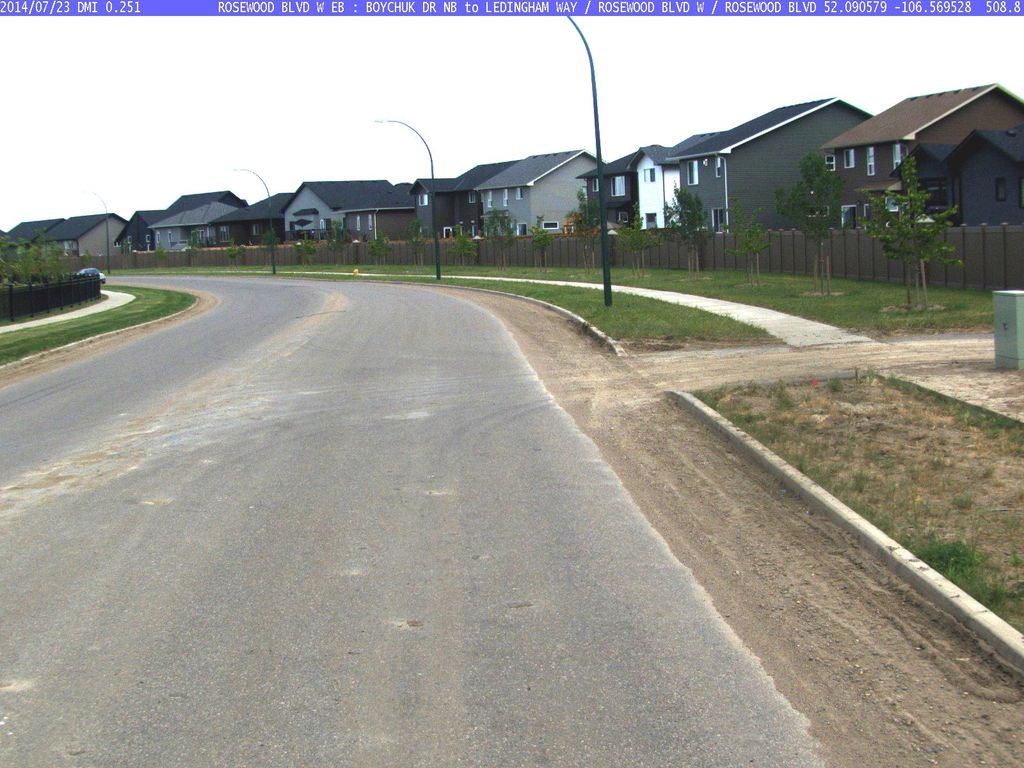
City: saskatoon